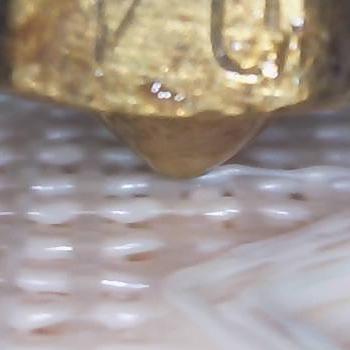
Flow rate: 42%